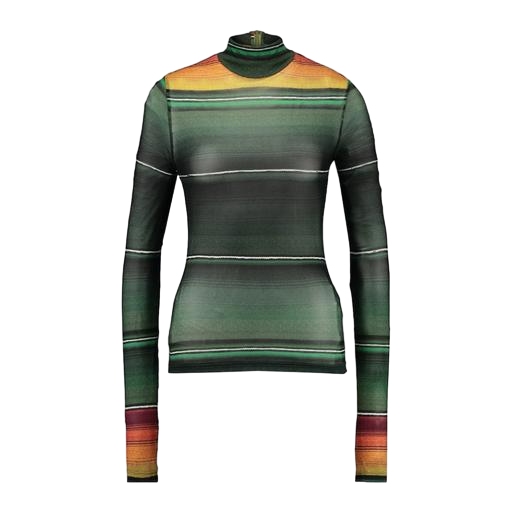
multicolor turtleneck mesh t-shirt, multicolor sheer longsleeved shirt, multicolor mock neck, white background